Question: Yes i searched google and other questions
I don't see any zipalign etc in my sdk tools directory
Using latest android studio on windows 8.1 64 bit
I also tried build gradle but it also does nothing at output apk file
'''
apply plugin: 'com.android.application'
android {
compileSdkVersion 21
buildToolsVersion "21.1.2"
defaultConfig {
applicationId "com.monstermmorpg.pokemon"
minSdkVersion 9
targetSdkVersion 21
versionCode 1
versionName "1.0"
}
buildTypes {
release {
minifyEnabled false
proguardFiles getDefaultProguardFile('proguard-android.txt'), 'proguard-rules.pro'
zipAlignEnabled true
}
}
}
dependencies {
compile fileTree(dir: 'libs', include: ['*.jar'])
compile 'com.android.support:appcompat-v7:22.0.0'
}
'''
So how do i zipalign my output apk to publish at google store
Here screenshot

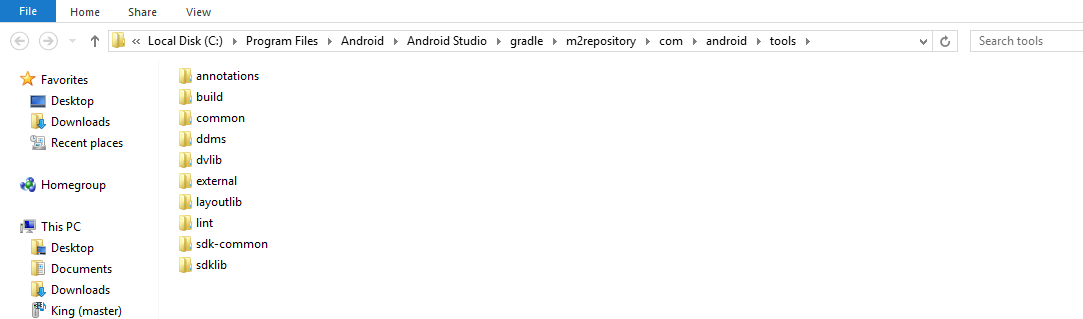
Answer: 'zip align''sign''APK''Android Studio'
With this corrected 'build.gradle' you will be able to run 'gradlew assembleRelease'.
Generate your 'keystore' with 'Android Studio' like this:
<URL>
Your 'build.gradle' should look like this:
'''
apply plugin: 'com.android.application'
android {
compileSdkVersion 22
buildToolsVersion "21.0.0"
defaultConfig {
applicationId "com.monstermmorpg.pokemon"
minSdkVersion 9
targetSdkVersion 22
versionCode 1
versionName "1.0"
}
signingConfigs { // <-- Signing Config you needed
release {
storeFile file("other.keystore")
storePassword "android"
keyAlias "androiddebugkey"
keyPassword "android"
}
}
buildTypes {
release {
minifyEnabled false
proguardFiles getDefaultProguardFile('proguard-android.txt'), 'proguard-rules.pro'
signingConfig signingConfigs.release // <-- applied signing config
}
}
}
dependencies {
compile fileTree(dir: 'libs', include: ['*.jar'])
compile 'com.android.support:appcompat-v7:22.0.0'
}
'''
Read more here: <URL>